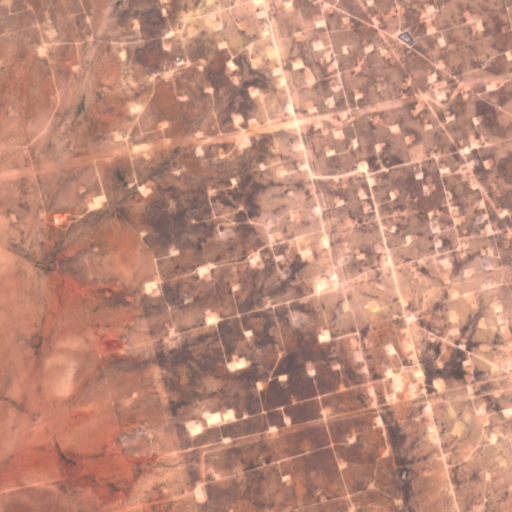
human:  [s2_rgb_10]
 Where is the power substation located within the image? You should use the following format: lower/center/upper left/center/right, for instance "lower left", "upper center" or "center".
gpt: The power substation is located in the lower center of the image.
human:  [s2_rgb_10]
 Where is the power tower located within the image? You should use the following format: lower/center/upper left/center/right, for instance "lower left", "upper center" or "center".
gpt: The power tower is located in the lower of the image.
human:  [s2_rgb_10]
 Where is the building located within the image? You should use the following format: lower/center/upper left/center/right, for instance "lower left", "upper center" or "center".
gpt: The building is located in the lower right of the image.
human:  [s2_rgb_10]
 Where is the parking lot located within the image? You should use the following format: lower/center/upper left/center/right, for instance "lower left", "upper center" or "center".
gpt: There is no parking lot in the image.